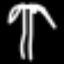
Label: palm tree